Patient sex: F
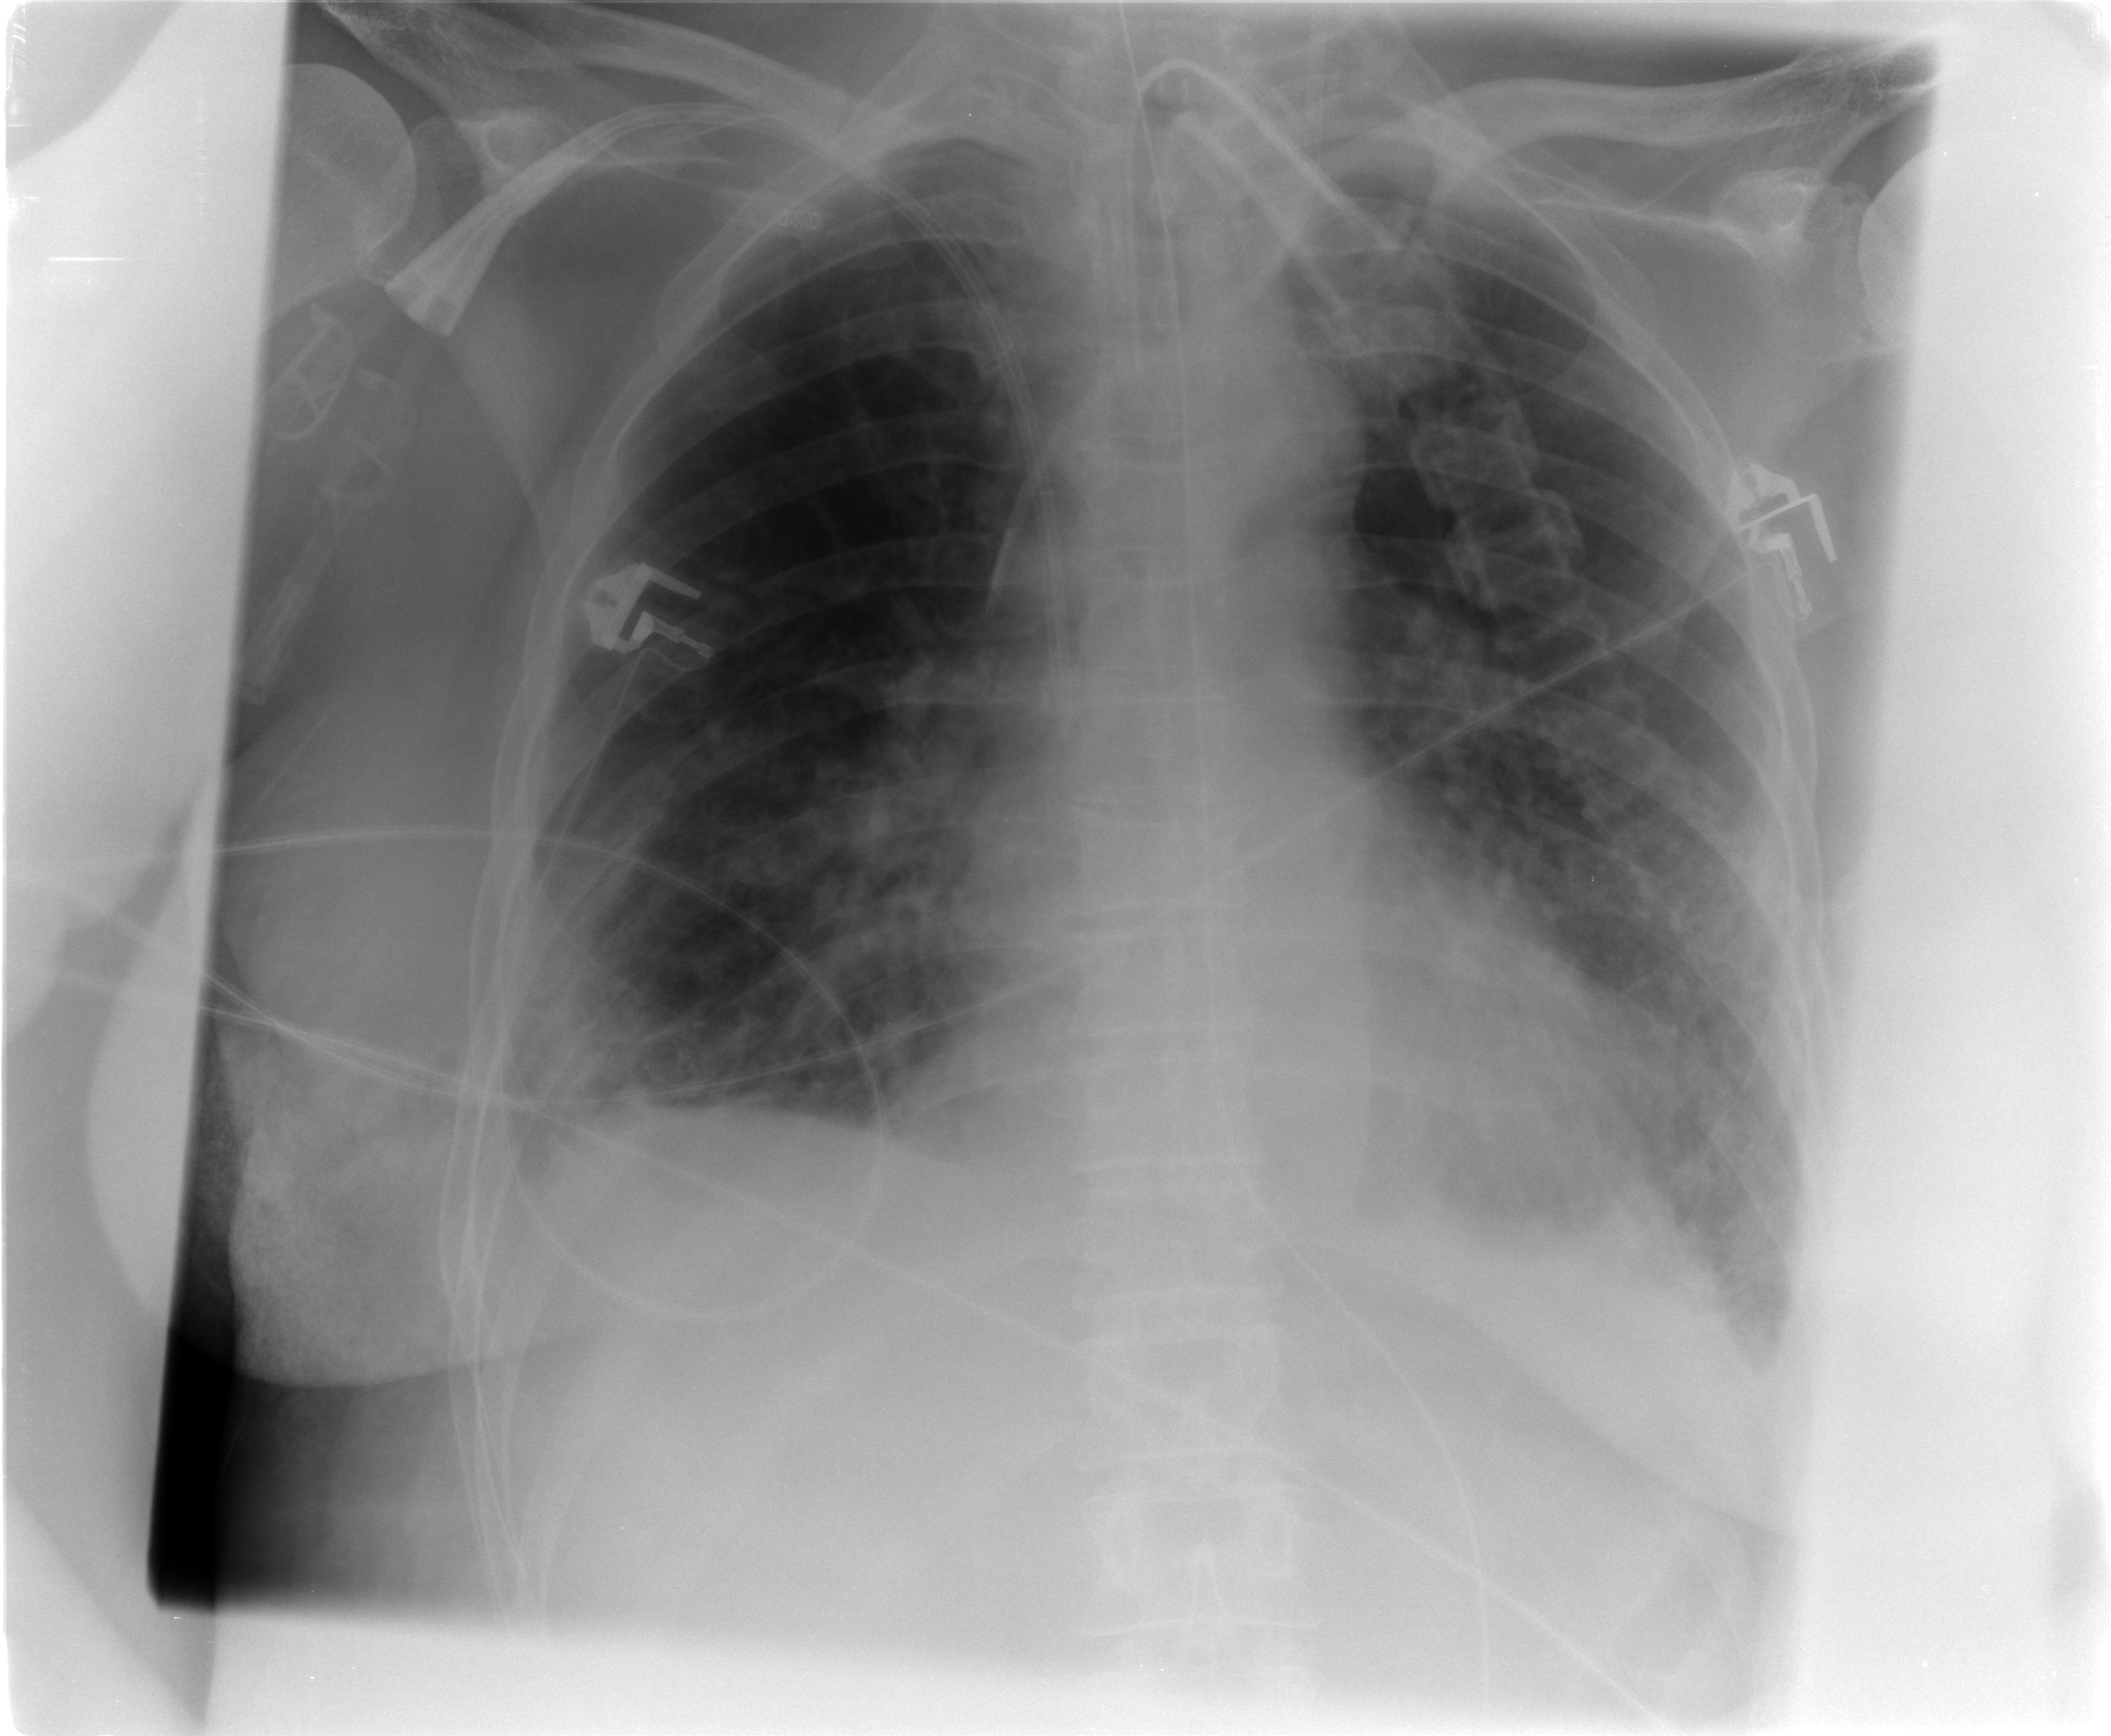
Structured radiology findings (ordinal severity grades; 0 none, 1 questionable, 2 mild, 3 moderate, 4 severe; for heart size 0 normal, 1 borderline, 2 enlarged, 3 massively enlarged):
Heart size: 1
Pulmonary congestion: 2
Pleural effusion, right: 1
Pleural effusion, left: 2
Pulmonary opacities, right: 2
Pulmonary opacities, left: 2
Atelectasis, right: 2
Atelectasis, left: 3